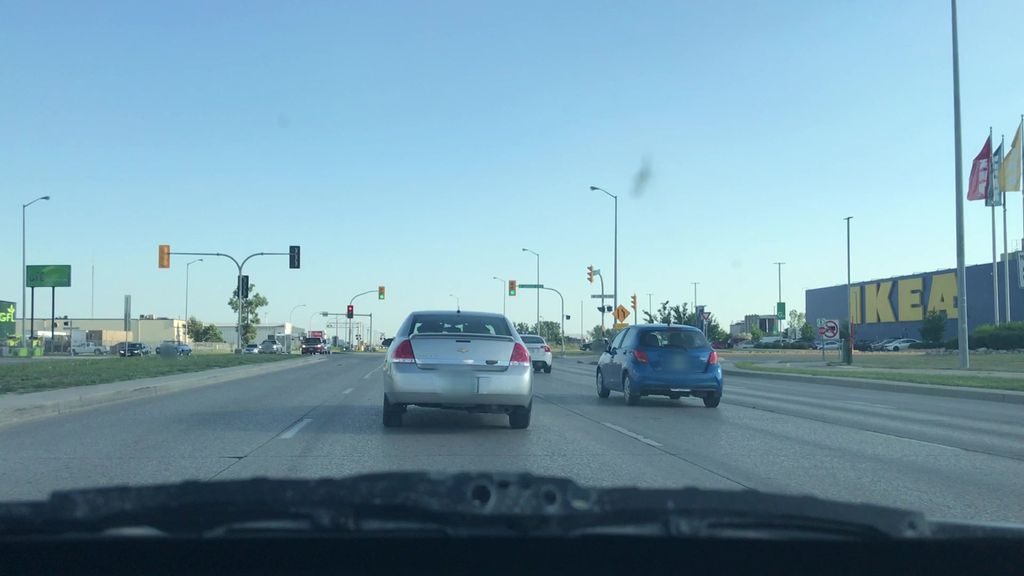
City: winnipeg